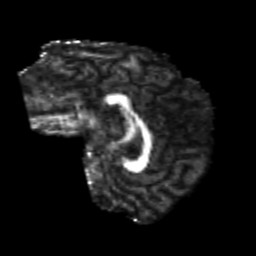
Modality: FA
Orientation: sagittal
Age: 24
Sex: male
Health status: healthy
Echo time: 0.074 s